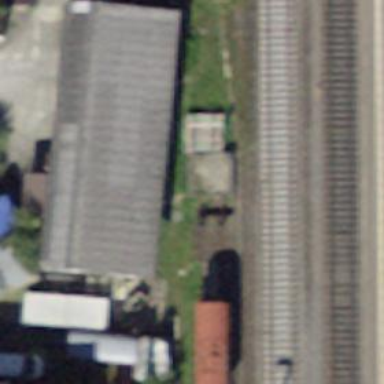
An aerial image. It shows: Railway buffer stop.